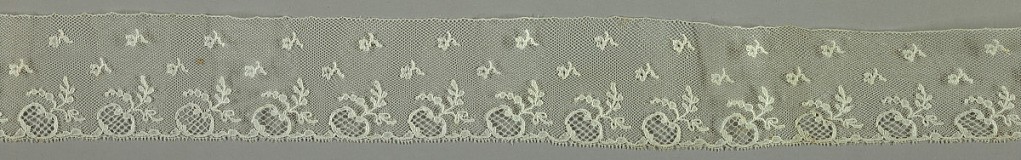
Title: Border
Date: early 19th century
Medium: Technique: bobbin lace
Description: Bobbin lace border, floral scroll; early 19th century Maline.